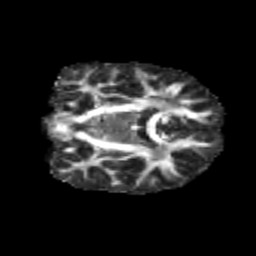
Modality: FA
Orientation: coronal
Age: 11
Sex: male
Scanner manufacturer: siemens
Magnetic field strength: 3 T
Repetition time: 3.8 s
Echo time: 0.07 s